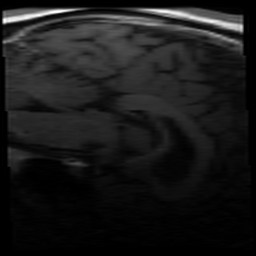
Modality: T1w
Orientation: sagittal